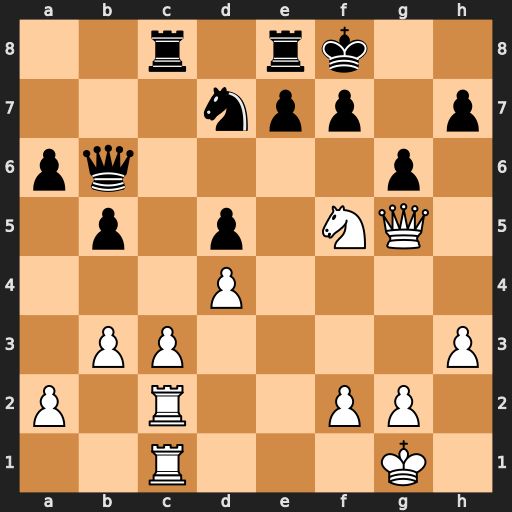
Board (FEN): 2r1rk2/3npp1p/pq4p1/1p1p1NQ1/3P4/1PP4P/P1R2PP1/2R3K1
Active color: w
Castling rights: -
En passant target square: -
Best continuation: Qh6+ Kg8 Qg7#